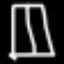
Label: pants